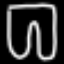
Label: pants